Question:
So in the above example for the first item I want the latest date to be 17th July 2018.
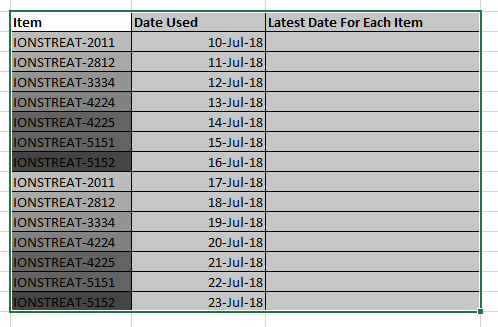
Answer: With Office 365 use MAXIFS:
'''
=MAXIFS(B:B,A:A,A2)
'''
With Older USE AGGREGATE:
'''
=AGGREGATE(14,6,$B$2:$B$20/($A$2:$A$20=A2),1)
'''